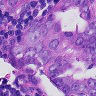
Metastatic tissue present: yes